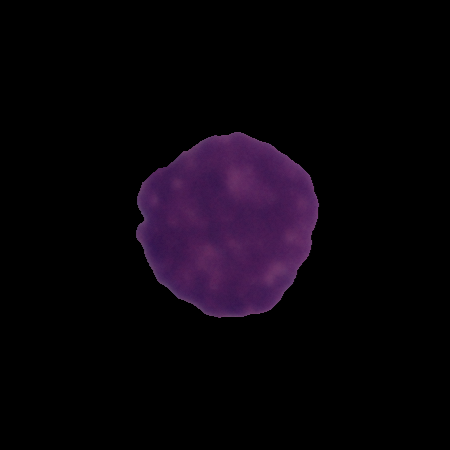
Label: cancer